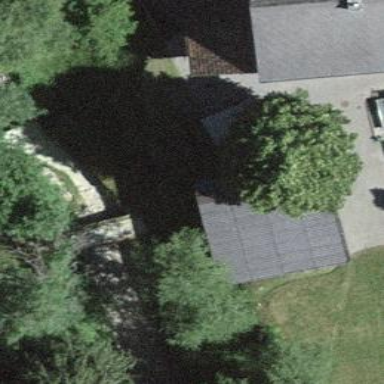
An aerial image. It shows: Barn.